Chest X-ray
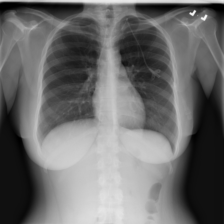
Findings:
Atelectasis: negative
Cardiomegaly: negative
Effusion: negative
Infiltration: negative
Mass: negative
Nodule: negative
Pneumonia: negative
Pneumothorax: negative
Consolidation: negative
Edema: negative
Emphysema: negative
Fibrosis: negative
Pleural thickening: negative
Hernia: negative